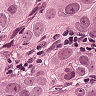
Metastatic tissue present: yes